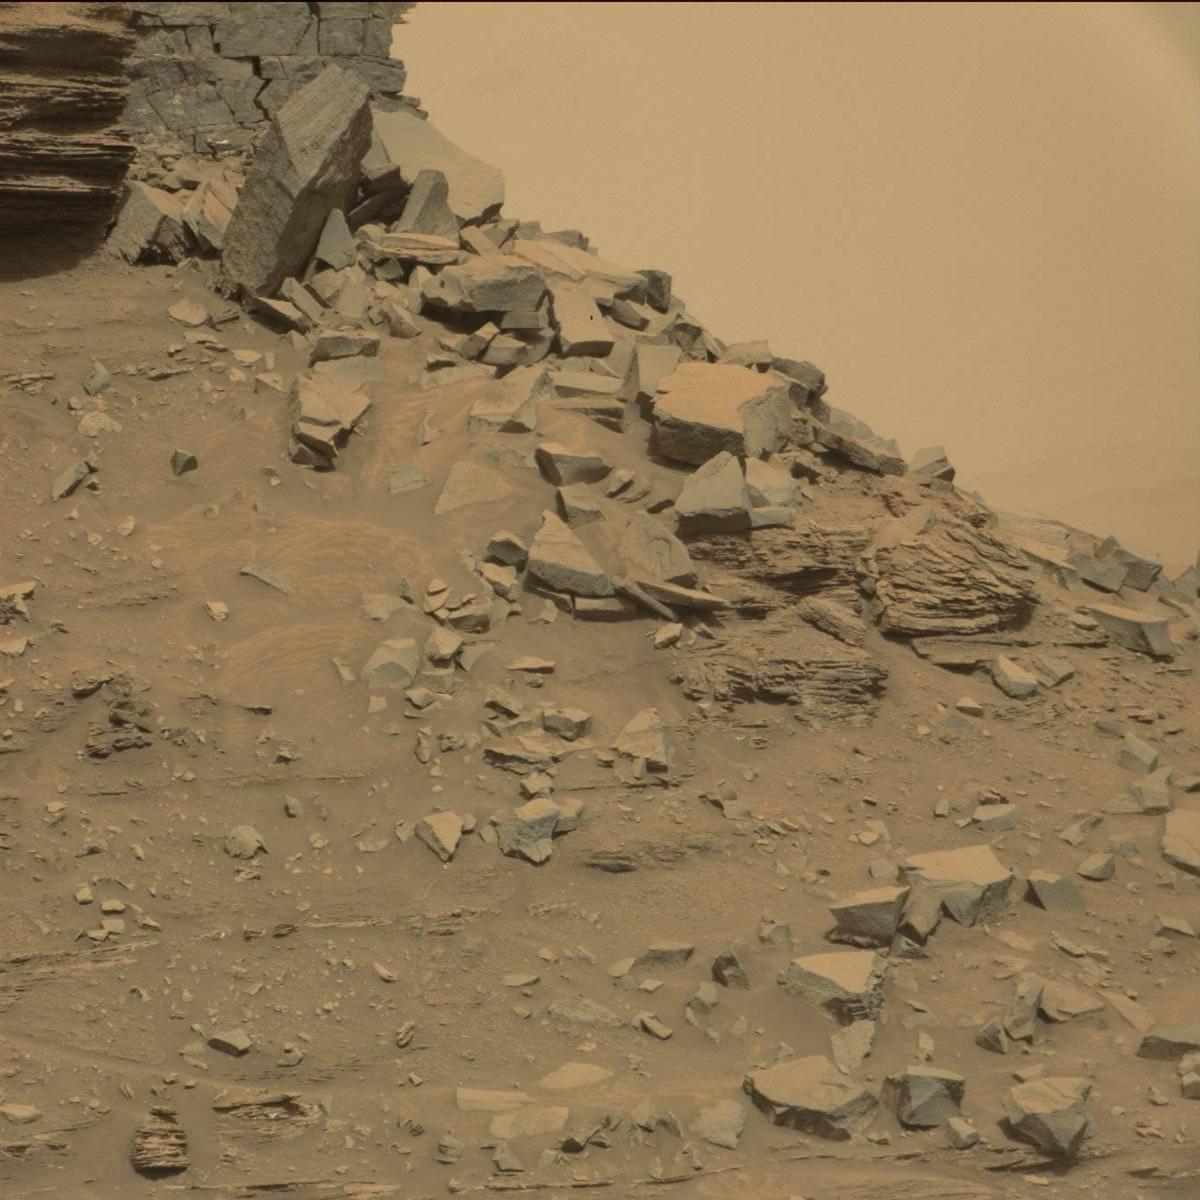
Terrain classes present: Bedrock, Ridge, Sand / Soil